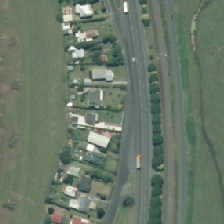
Land cover: urban_build_up